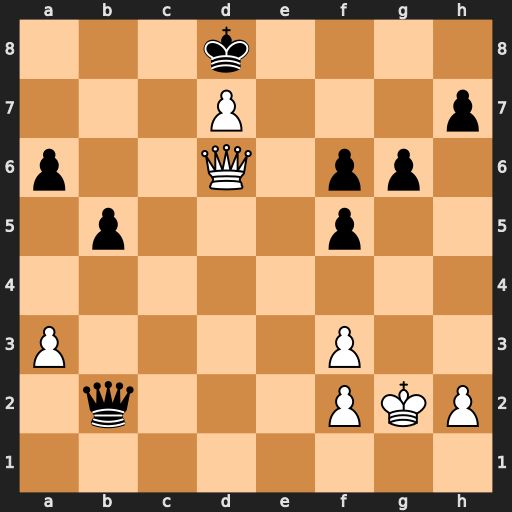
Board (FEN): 3k4/3P3p/p2Q1pp1/1p3p2/8/P4P2/1q3PKP/8
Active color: w
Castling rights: -
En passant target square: -
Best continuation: Qc6 Qc1 Qxc1